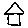
Label: house